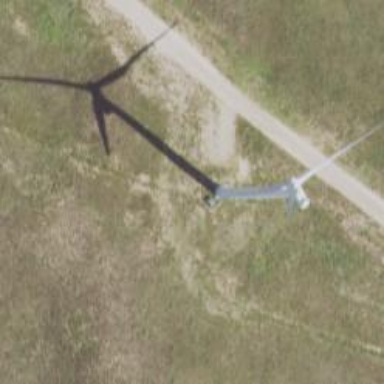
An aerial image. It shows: Wind generator powered by wind. The generator type is horizontal axis and it uses wind turbines.